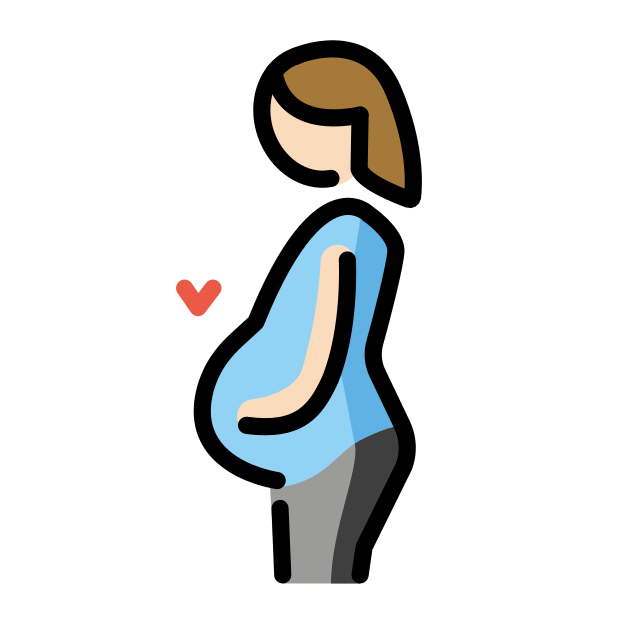
pregnant woman: light skin tone